Field crop: maize
Growth stage: 2
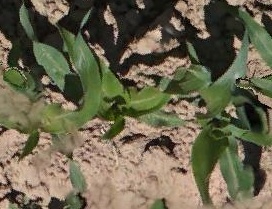
Species: maize